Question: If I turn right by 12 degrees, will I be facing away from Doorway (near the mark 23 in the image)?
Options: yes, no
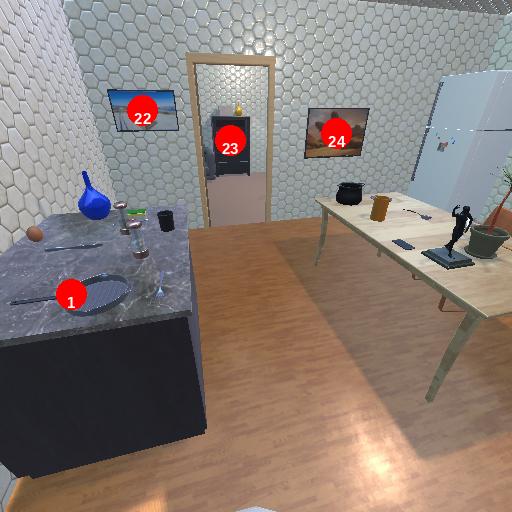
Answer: yes